Question: 'display: inline-block' is used in a number of clearfixes (<URL>, though none of those articles explain why it makes an element clear after itself. Why is it so?
I've looked through the spec, and haven't found any definitive explanation on that matter.
This <URL>:

'''
<div style="display: inline-block;">
<div class="float"></div>
<div class="float"></div>
<div class="float"></div>
</div>
<hr/>
<div>
<div class="float"></div>
<div class="float"></div>
<div class="float"></div>
</div>
'''
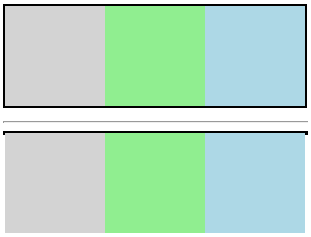
Answer: Inline-block elements establish new <URL> of the spec:
> In addition, if the element has any floating descendants whose bottom margin edge is below the element's bottom content edge, then the height is increased to include those edges.
This is what makes an inline block able to contain its floats; no clearance is actually involved since no clearing element is introduced after the floating children.